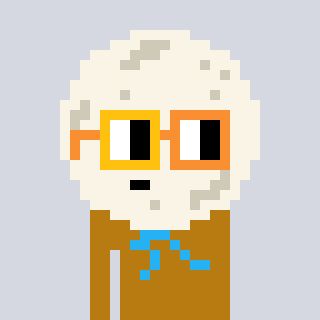
a pixel art character with square yellow and orange glasses, a moon-shaped head and a gold-colored body on a cool background